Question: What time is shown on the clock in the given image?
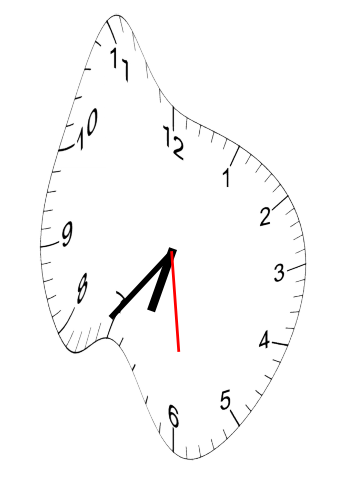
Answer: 06:36:29